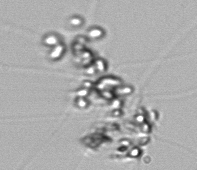
Label: Chaetoceros_didymus_TAG_external_flagellate